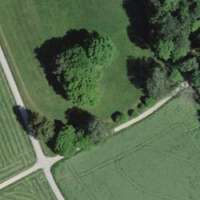
EUNIS habitat code: 52
Species observed at this site:
Prunus spinosa